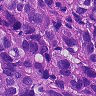
Metastatic tissue present: yes